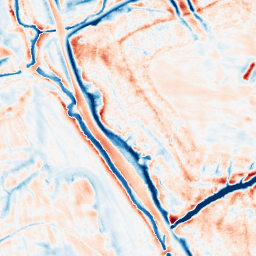
Category: edge_preserving
Decomposition family: bilateral
Decomposition parameters: d: 21
sigma_color: 25
sigma_space: 25
Upsampling method: cubic_catmull_rom
Upsampling parameters: scale: 2
Upsampling scale: 2